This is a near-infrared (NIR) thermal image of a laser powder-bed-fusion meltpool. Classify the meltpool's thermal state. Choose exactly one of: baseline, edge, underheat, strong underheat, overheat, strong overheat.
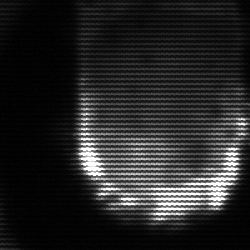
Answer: baseline